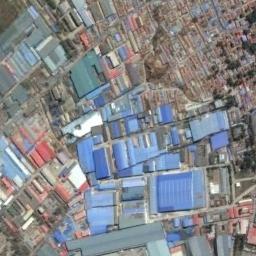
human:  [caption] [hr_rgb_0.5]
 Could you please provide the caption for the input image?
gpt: The industrial area is very long and narrow .

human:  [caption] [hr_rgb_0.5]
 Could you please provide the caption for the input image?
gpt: There are many houses in the industrial area .

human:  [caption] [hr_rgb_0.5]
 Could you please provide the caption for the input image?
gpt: Dense industrial buildings and roads in an industrial area .

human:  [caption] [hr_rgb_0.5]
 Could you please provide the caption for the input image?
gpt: The industrial area has lots of workshops of different colors and sizes .

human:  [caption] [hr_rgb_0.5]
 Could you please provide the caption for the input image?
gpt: There are some blue buildings and many mobile homes on the industrial area .